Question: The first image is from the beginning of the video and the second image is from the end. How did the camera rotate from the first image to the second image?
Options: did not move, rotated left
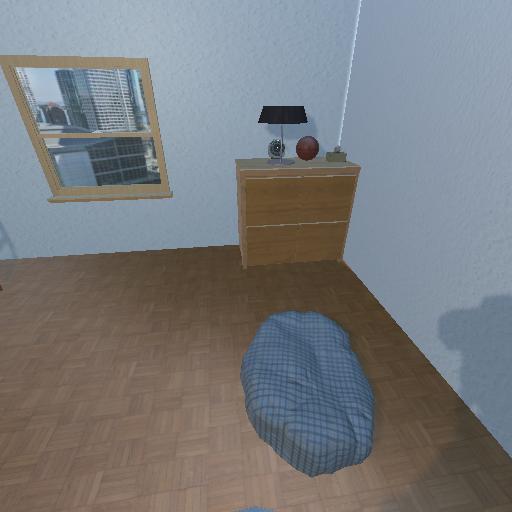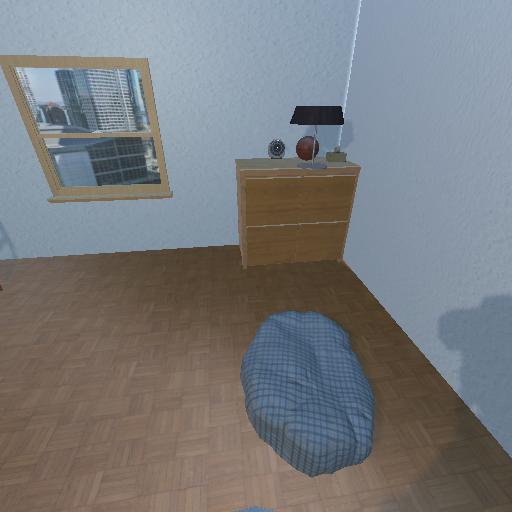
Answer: did not move